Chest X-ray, AP view. Patient: 53 years old, sex F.
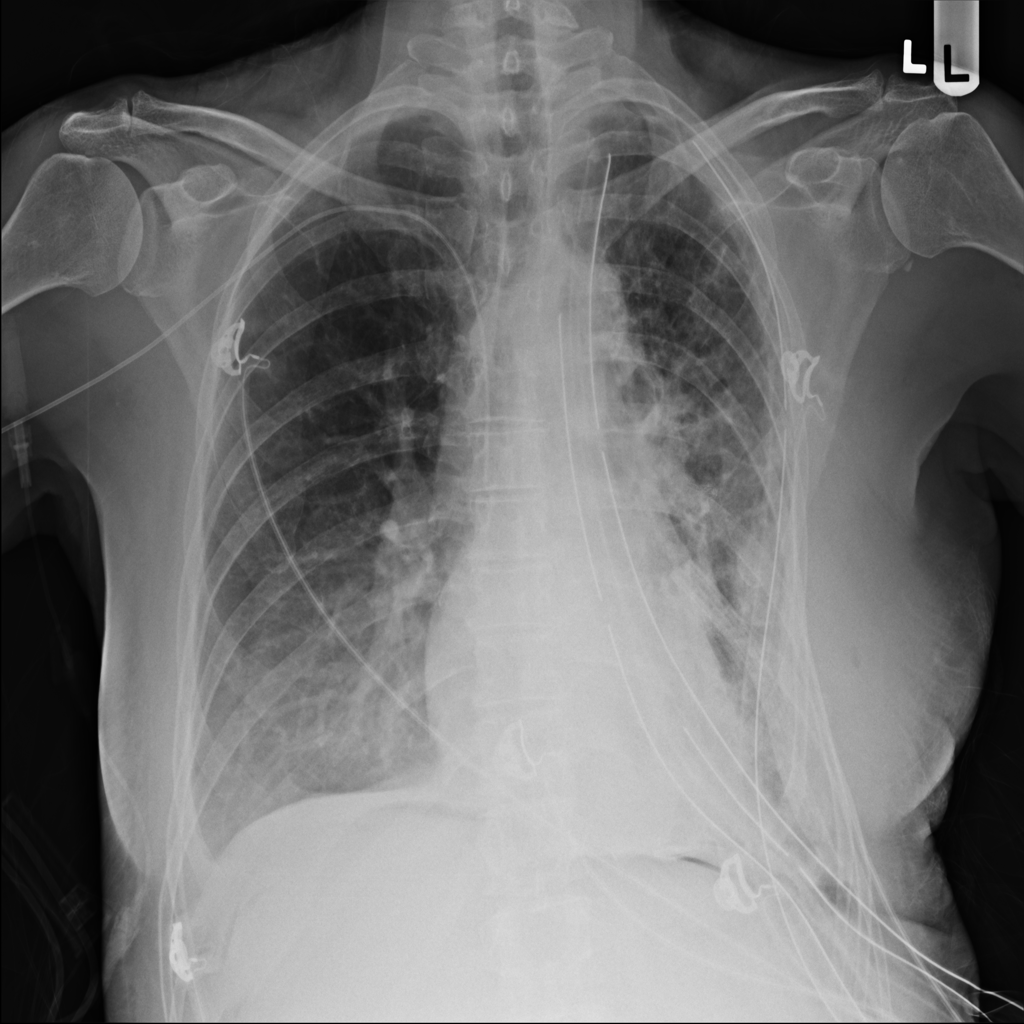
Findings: Effusion, Pneumothorax